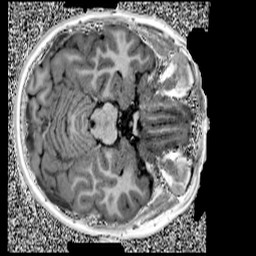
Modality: UNIT1
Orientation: axial
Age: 12
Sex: female
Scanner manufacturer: siemens
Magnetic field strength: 3 T
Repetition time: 4 s
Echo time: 0.00299 s